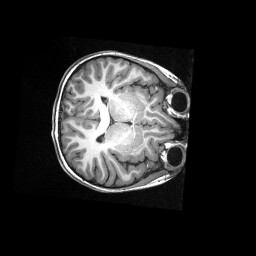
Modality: T1w
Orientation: axial
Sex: female